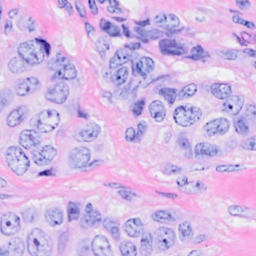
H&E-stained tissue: Breast